Question: Which SQL Server table can I locate keywords associated with a page in DotNetNuke?

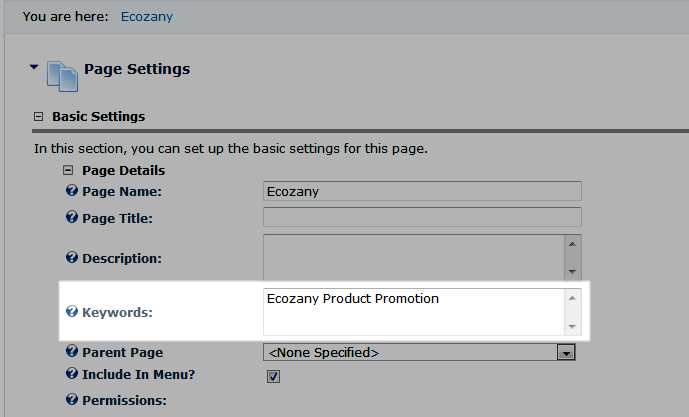
Answer: Took me awhile to find it...
Keywords information for a single page is stored in a "Keywords" field within a table called, somewhat unintuitively named, 'Tabs'
Keywords are updated through a sproc named 'AddTab'.
Found it through DotNetNuke source code.